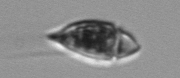
Label: Amphidinium